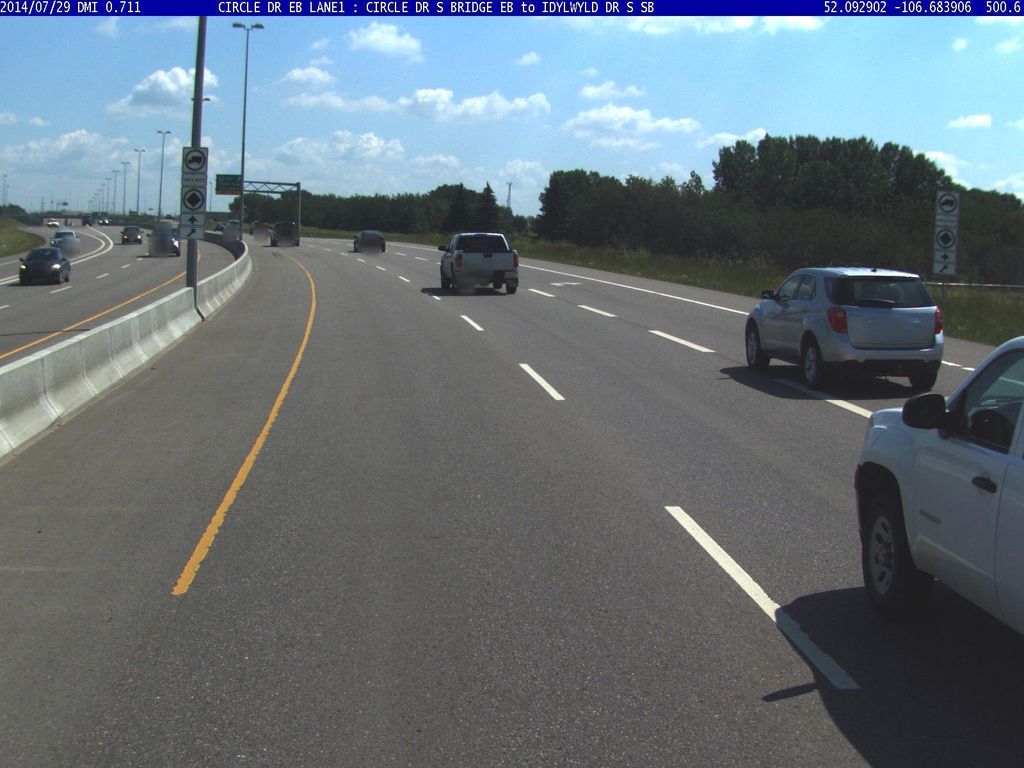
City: saskatoon